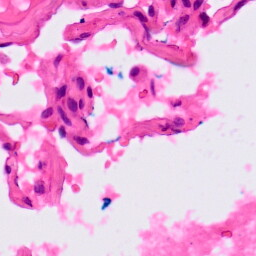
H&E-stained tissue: Lung